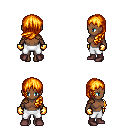
a pixel art fantasy rpg character, female body template, human, dark skin, leather shoulder armor, white pants, light blonde left-swept hairstyle, gold gloves, maroon shoes, four views (front, back, left, right), 2x2 character sprite sheet, small pixel art, hard edges, no anti-aliasing